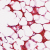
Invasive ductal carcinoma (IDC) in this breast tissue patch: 0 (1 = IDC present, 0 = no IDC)